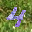
Label: 4